The image shows the envelope spectrum of a rolling-element bearing's vibration signal, with the characteristic fault frequencies (BPFO outer race, BPFI inner race, BSF ball, FTF cage) marked as reference lines. Determine the bearing's health state. Answer with exactly one of: normal, inner_race, outer_race, ball.
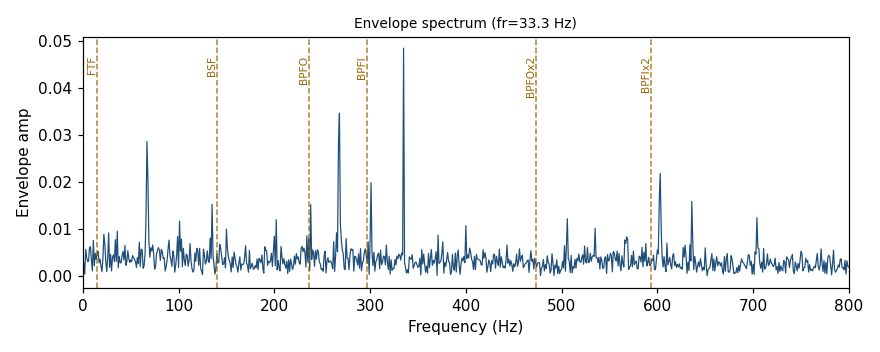
Answer: inner_race